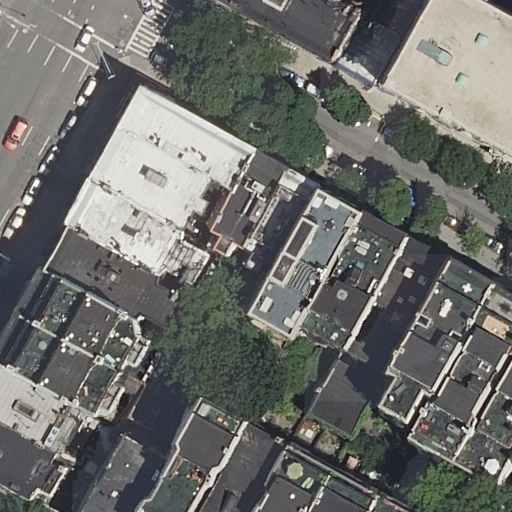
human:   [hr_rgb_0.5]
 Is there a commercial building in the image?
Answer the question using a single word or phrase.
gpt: no

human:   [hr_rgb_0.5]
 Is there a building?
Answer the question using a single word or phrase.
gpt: yes

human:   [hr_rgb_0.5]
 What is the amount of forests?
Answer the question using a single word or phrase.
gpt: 0

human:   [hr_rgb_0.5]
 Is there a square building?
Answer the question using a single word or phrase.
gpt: no

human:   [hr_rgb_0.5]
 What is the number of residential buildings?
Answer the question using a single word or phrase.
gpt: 26

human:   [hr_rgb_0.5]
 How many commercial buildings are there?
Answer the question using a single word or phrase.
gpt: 0

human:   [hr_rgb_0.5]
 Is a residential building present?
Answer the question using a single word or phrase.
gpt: yes

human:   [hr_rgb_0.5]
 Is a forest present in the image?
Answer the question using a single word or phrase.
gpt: no

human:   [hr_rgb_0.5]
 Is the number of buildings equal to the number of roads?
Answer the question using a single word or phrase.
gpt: no

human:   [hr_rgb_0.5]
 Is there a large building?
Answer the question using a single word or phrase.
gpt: no

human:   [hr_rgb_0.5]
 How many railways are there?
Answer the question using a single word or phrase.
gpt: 0

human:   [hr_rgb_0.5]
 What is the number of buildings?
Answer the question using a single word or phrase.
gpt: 26

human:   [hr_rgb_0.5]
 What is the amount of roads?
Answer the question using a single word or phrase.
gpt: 3

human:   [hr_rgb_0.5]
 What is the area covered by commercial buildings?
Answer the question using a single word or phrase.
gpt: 0m2

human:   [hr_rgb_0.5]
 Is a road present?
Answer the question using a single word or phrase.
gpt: yes

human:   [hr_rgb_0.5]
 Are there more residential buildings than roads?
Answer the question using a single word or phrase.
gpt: yes

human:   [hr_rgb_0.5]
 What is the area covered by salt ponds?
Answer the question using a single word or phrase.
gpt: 0m2

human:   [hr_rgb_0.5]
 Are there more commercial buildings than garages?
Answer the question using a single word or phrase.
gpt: no

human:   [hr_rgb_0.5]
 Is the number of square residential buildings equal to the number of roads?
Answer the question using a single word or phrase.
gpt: no

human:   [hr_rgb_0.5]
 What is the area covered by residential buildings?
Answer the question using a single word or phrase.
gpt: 4804m2

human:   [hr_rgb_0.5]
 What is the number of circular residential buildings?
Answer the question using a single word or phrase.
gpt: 0

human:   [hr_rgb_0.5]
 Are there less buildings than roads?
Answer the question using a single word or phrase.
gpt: no

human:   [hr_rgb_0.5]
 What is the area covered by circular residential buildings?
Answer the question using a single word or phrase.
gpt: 0m2

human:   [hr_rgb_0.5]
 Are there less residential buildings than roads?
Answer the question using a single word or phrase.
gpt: no

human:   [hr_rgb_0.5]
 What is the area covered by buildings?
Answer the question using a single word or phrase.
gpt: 4804m2

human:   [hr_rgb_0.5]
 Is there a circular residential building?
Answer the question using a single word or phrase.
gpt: no

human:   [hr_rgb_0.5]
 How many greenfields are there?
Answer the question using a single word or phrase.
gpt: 0

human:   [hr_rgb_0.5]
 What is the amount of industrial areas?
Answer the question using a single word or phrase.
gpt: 0

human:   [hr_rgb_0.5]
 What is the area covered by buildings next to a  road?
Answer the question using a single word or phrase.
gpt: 4804m2

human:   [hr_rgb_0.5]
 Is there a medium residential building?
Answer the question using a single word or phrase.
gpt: yes

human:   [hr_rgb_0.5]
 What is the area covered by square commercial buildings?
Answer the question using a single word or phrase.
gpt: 0m2

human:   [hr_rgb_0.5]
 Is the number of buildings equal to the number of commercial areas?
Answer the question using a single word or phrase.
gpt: no

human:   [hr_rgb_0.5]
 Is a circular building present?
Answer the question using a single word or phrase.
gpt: no

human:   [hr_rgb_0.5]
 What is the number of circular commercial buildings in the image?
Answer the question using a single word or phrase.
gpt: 0

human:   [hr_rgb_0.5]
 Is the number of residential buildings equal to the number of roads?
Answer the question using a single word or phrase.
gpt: no

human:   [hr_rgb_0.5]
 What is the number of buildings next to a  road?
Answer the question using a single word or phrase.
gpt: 26

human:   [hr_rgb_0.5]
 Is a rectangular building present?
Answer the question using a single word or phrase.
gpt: yes

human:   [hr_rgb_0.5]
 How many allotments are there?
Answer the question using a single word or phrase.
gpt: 0

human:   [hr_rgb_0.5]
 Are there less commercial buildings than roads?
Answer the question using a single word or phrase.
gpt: yes

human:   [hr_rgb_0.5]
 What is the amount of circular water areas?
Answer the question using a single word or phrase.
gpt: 0

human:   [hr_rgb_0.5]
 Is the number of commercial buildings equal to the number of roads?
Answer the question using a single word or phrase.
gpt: no

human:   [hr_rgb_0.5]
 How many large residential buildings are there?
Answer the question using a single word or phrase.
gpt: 0

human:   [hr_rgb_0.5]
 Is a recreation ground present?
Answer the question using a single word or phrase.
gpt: no

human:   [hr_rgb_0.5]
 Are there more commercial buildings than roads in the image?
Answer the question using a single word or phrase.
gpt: no

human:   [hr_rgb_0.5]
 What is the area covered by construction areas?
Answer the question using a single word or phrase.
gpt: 0m2

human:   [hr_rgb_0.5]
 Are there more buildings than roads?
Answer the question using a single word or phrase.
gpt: yes

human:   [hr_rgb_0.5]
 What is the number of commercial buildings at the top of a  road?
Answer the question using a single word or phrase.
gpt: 0

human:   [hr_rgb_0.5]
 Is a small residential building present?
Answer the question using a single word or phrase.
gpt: yes

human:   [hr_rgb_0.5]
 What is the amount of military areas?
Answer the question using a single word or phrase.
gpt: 0

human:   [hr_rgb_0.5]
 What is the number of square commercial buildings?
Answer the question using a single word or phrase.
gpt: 0

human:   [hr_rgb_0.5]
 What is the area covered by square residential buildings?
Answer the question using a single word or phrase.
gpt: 0m2

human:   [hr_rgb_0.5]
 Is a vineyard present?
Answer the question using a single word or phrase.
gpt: no

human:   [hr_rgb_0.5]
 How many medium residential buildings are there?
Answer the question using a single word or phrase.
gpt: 21

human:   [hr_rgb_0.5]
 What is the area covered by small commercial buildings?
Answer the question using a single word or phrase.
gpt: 0m2

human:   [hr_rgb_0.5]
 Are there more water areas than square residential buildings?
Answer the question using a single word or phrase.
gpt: no

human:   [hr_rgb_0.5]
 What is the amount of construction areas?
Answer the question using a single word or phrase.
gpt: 0

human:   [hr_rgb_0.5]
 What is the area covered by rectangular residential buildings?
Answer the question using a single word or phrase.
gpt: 1675m2

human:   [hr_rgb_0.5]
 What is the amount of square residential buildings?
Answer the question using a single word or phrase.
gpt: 0

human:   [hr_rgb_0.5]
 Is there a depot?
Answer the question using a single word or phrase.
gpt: no

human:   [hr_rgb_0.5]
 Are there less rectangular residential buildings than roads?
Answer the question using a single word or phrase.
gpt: no

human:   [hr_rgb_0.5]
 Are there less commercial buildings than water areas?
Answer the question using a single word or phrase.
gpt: no

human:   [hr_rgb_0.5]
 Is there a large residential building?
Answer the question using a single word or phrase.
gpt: no

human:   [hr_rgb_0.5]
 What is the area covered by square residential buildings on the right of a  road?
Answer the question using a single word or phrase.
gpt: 0m2

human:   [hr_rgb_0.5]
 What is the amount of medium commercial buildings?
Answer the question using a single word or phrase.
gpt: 0